Question: I want to emulate this type of Listview in a SlideMenu. I have the SlideMenu working fine. It is a ListFragment. I want to copy this pattern like the YouTube app on Android:

I essentially have a couple of list items I need to add to the top of the list of categories. And I want a Header to separate.
I want this:
'''
Home
Profile
Top Items
Header that says Categories
And List of Categories
'''
I already have the Categories listed out fine on my 'SlideMenu'. They come from an 'adapter' that populate from a table in 'MySQL'. But the three top items do not come from that same table (or ANY table). Is the top portion a header to a 'ListView'? Is it its OWN 'ListView'? or..?
Keep in mind, I want ability to sort the list (which I already have via a 'spinner'). So Categories must be dynamic. But AND ?
I don't really need code sample, I just want to know method to implement this.
This show the separator like the Channels line in the Youtube example. Need to also figure out how to add those two or three static lines up top.
'''
@Override
public View getView(int position, View convertView, ViewGroup parent) {
ViewHolder holder;
holder = new ViewHolder();
View rowView = convertView;
LayoutInflater inflater = ((Activity) context).getLayoutInflater();
int type = getItemViewType(position);
if (rowView == null) {
switch (type) {
case TYPE_ITEM:
rowView = inflater.inflate(R.layout.mastercat_layout, null,
true);
holder.textView = (TextView) rowView.findViewById(R.id.label);
holder.textView.setTypeface(tf);
holder.imageView = (ImageView) rowView.findViewById(R.id.icon);
break;
case TYPE_SEPARATOR:
rowView = inflater.inflate(R.layout.mastercat_layout_separate, null);
break;
}
rowView.setTag(holder);
} else {
holder = (ViewHolder) rowView.getTag();
}
holder.textView.setText(getItem(position));
holder.imageView.setImageResource(R.drawable.ic_launcher);
return rowView;
}
'''
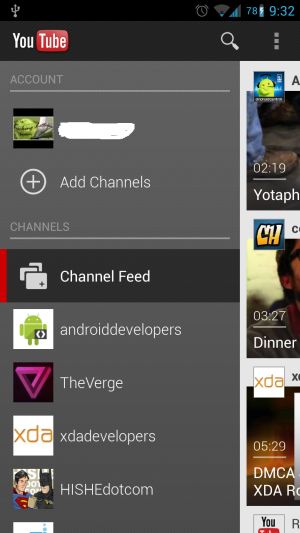
Answer: Maybe you need a couple pools of convertView in adapter?
BaseAdapter contains methods
'''
public int getItemViewType (int position)
'''
and
'''
public int getViewTypeCount ()
'''
You can override it to implement 2 pools of views - one for Headers and another one for Items of listView. Also in this case you need to change you getView method according to itemViewType, returned by getItemViewType().